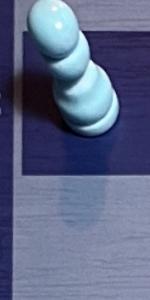
Label: Empty